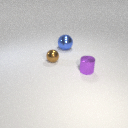
large blue metal sphere to the right of small brown metal sphere